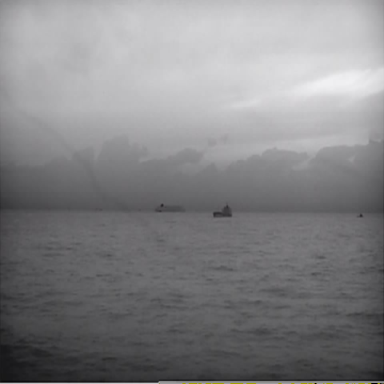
There are two objects shown in the infrared image, including a liner, and a fishing_boat.